Question: I have the title color set correctly, but I'm not sure what I need to style to change the menu "icon" text color in the ActionBarCompat. I want the "Login/Join" text to be white.
Sorry, I'm sure the solution is out there on StackOverflow, but I haven't been able to string together the right keywords to find it :)

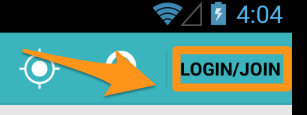
Answer: I couldn't figure out how to change that value programmatically or via xml aside from altering the base parent theme. I ended up changing my theme to inherit from 'Theme.AppCompat' and set the titleTextStyle (<URL>.
One of those situations where you get caught up in the details and miss the more fundamental things :P. Hope this helps somebody.